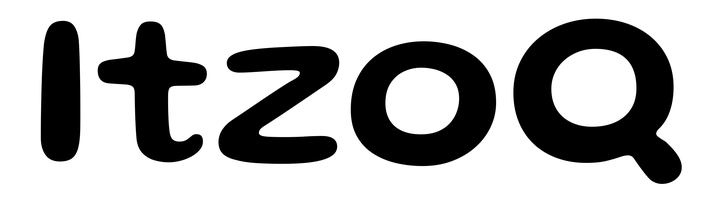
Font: Gluten_Medium